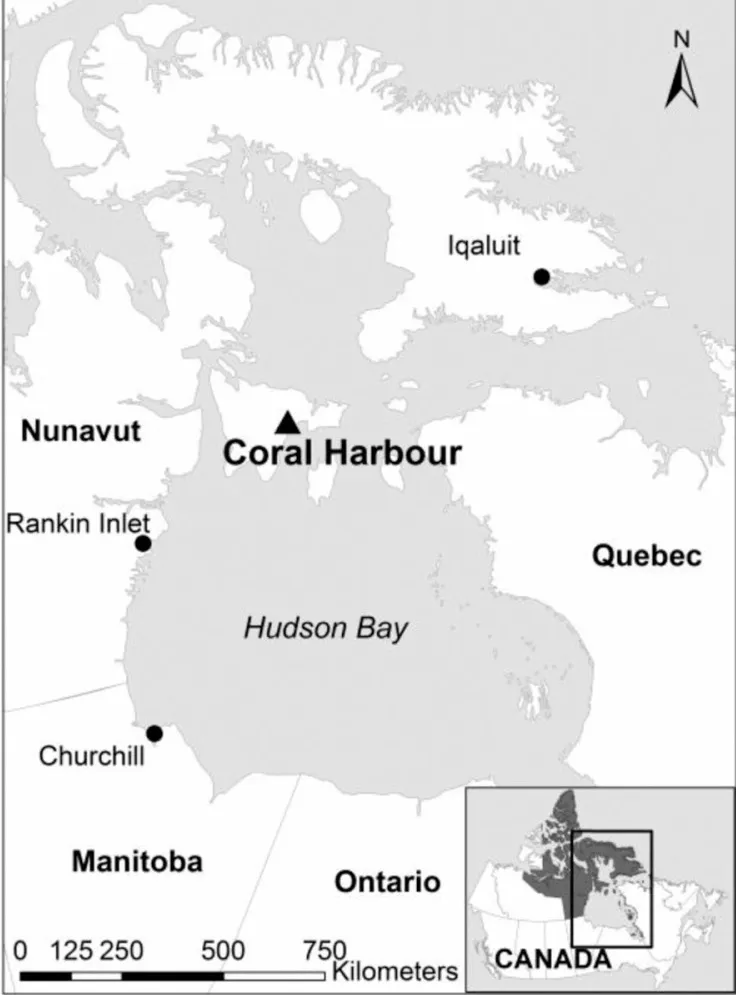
Locator map of case study site Coral Harbour, Nunavut, Canada.
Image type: chart (chart)